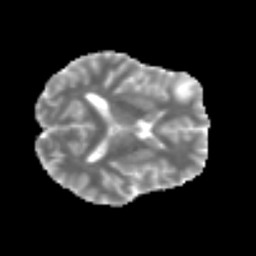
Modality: MD
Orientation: axial
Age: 38
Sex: male
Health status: ill
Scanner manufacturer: siemens
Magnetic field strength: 3 T
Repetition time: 8.7 s
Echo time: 0.11 s